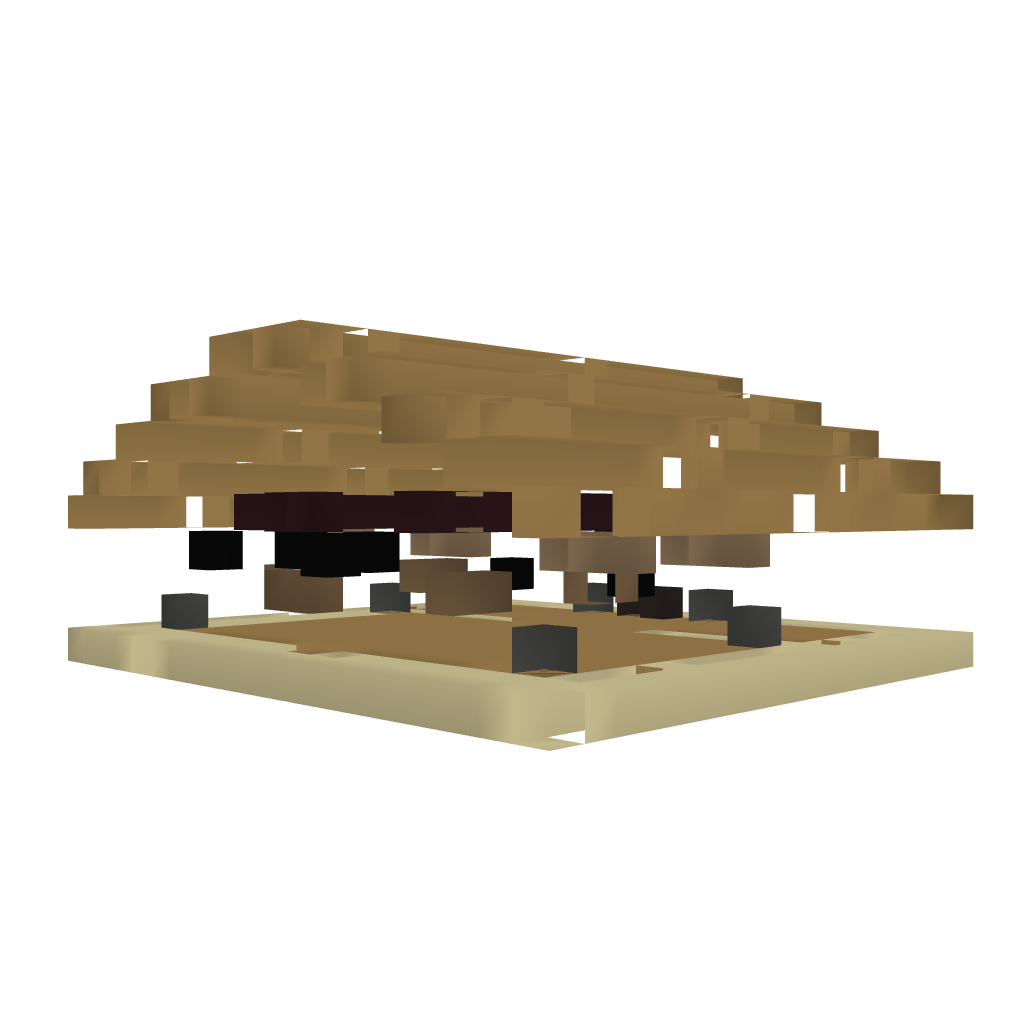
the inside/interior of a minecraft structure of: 4-horse Stable